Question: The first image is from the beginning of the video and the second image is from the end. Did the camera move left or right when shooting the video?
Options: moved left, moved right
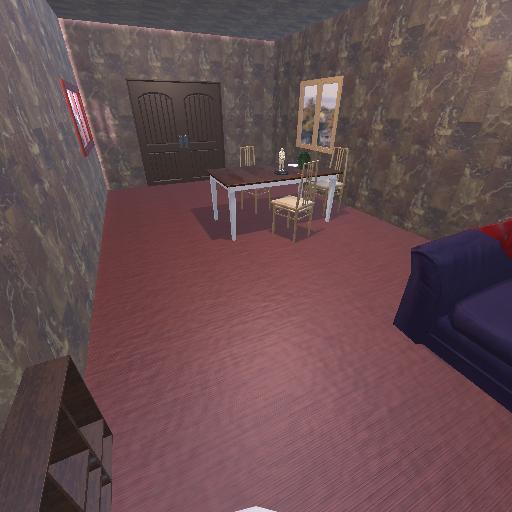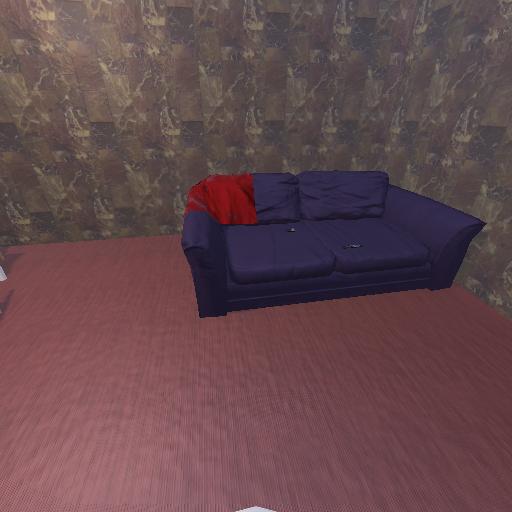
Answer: moved left